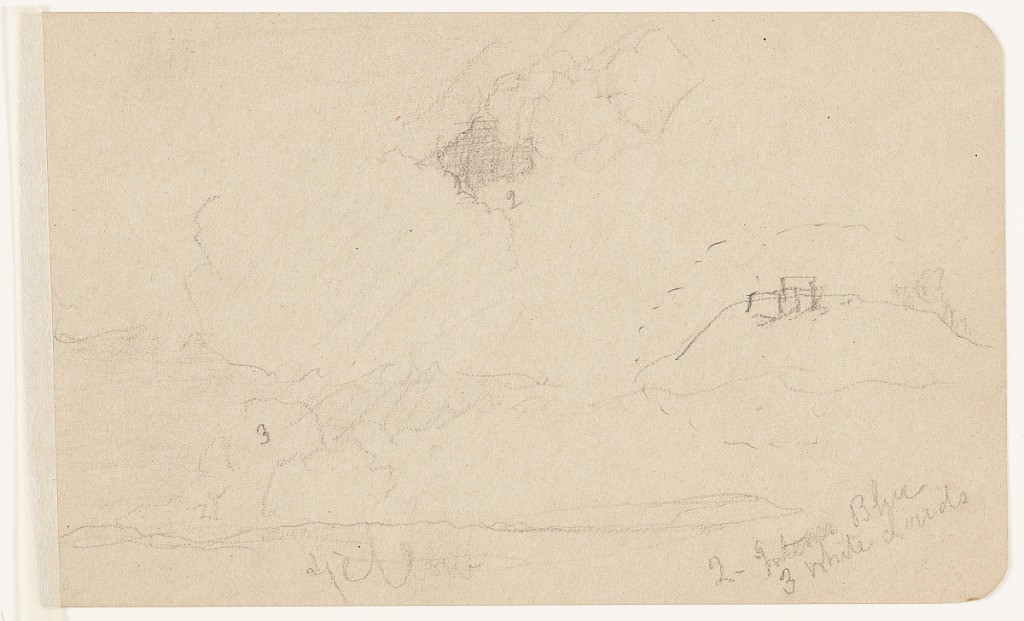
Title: Clouds over a Rolling Landscape, Mexico
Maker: Frederic Edwin Church, American, 1826–1900
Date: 1892–93
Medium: Graphite on beige wove paper
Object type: drawing
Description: Atmosphere and landscape sketch showing a loosely rendered view of a cloudy sky over a hilly, rolling landscape in Mexico. At upper center, a patch of intense blue sky pierces the thick, billowing clouds that otherwise fill the sky, above undulating terrain that stretches across the lower margin. At center right, a loosely rendered detail of a building on a hill is included.